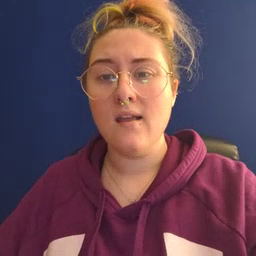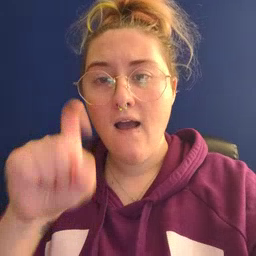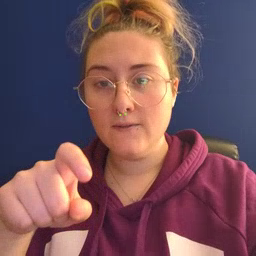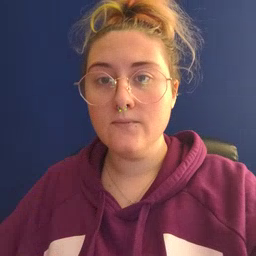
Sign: haveto